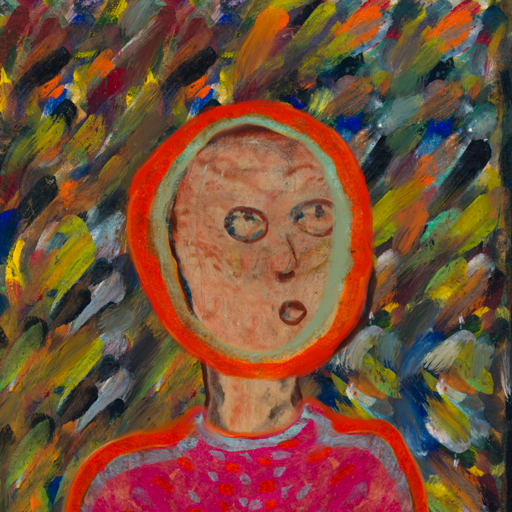
Background: An_Impression, Head And Neck Side: Orphan, Face Side: Orphan, Bust: Sisters, Hair Side: Sisters, Head Accessory: Blank, Second Necklace: Blank, Necklace: Blank, Baby: Blank